Question:
I have a query results from a database and corresponding variables are filled.
I think that the problem is the layout, I am using incorrect layouts in my XML file. Maybe it is the 'ArrayAdapter', I don't know. I've spent a lot of hours trying to solve this problem and haven't been able to. Thanks for your help!
This is my XML:
'''
<?xml version="1.0" encoding="utf-8"?>
<TableLayout xmlns:android="http://schemas.android.com/apk/res/android"
android:layout_width="fill_parent"
android:layout_height="fill_parent" >
<TableRow>
<TextView android:id="@+id/precio_offers_charger"
android:layout_width="wrap_content"
android:layout_height="fill_parent"
android:textStyle="bold"
android:textSize="20px"
android:textColor="#FFFFFF"
android:background="#FF0000" />
<TextView android:id="@+id/cabecera_offers_charger"
android:paddingLeft="10px"
android:layout_width="wrap_content"
android:layout_height="wrap_content"
android:textStyle="bold"
android:textSize="18px"
android:textColor="#FFFFFF"
android:background="#010201" />
</TableRow>
<TableRow>
<ImageView android:id="@+id/imagen"
android:layout_width="wrap_content"
android:layout_height="wrap_content" />
<TextView android:id="@+id/descripcion_offers_charger"
android:paddingLeft="10px"
android:paddingTop="10px"
android:layout_width="wrap_content"
android:layout_height="fill_parent"
android:textStyle="normal"
android:textSize="14px" />
</TableRow>
<ListView android:id="@android:id/list"
android:layout_width="fill_parent"
android:layout_height="wrap_content" >
</ListView>
</TableLayout>
'''
---
This is a part of my class:
'''
public class OffersChargerActivity extends ListActivity{
protected void onCreate(Bundle savedInstanceState) {
super.onCreate(savedInstanceState);
setContentView(R.layout.offers_charger);
...
public class AdaptadorTitulares extends ArrayAdapter<Oferta> {
Activity context;
AdaptadorTitulares(Activity context) {
super(context, R.layout.offers_charger, ofertas);
this.context = context;
}
@Override
public View getView(int position, View convertView, ViewGroup parent) {
View view = convertView;
if (view == null) {
LayoutInflater linflater = (LayoutInflater) getSystemService(Context.LAYOUT_INFLATER_SERVICE);
view = linflater.inflate(R.layout.offers_charger, null);
}
// poblamos la lista de elementos
TextView precio = (TextView)view.findViewById(R.id.precio_offers_charger);
precio.setText(ofertas.get(position).getPrecio().concat("EUR"));
ImageView imagen = (ImageView) view.findViewById(R.id.imagen);
imagen.setImageBitmap(new GetImages().downloadFile(ofertas.get(position).getImagen()));
TextView cabecera = (TextView)view.findViewById(R.id.cabecera_offers_charger);
cabecera.setText(ofertas.get(position).getCabecera());
TextView descripcion = (TextView)view.findViewById(R.id.descripcion_offers_charger);
descripcion.setText(ofertas.get(position).getDescripcion());
return view;
}
}
...
'''
}
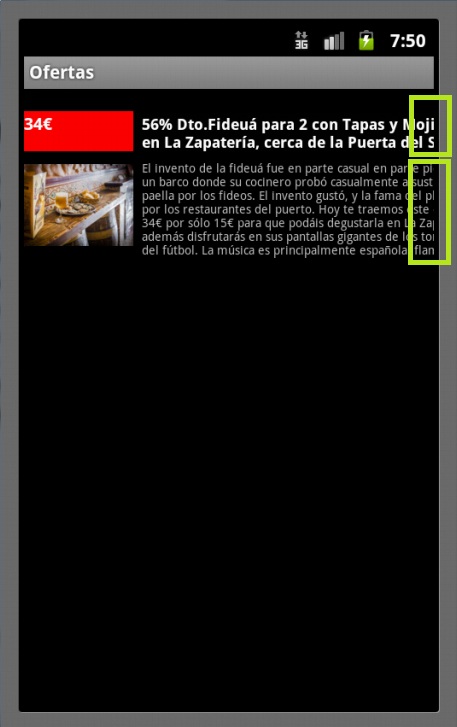
Answer: This worked for me:
'''
<TextView
android:id="@+id/nameText"
android:layout_width="fill_parent"
android:layout_height="wrap_content"
android:layout_weight="1"
android:gravity="center_vertical"
android:textColor="@android:color/black" />
'''
Try adding in 'layout_weight' and change your 'layout_width' to "fill_parent".
Hope this helps!